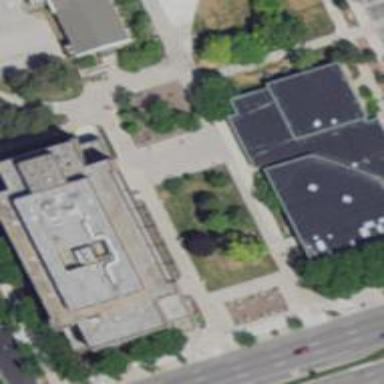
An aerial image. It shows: University building.